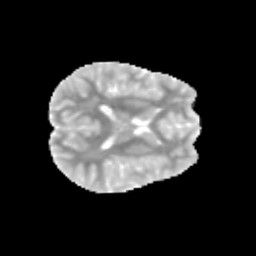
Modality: MD
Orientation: axial
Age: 10
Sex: female
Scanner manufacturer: siemens
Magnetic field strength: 3 T
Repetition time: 3.8 s
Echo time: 0.07 s